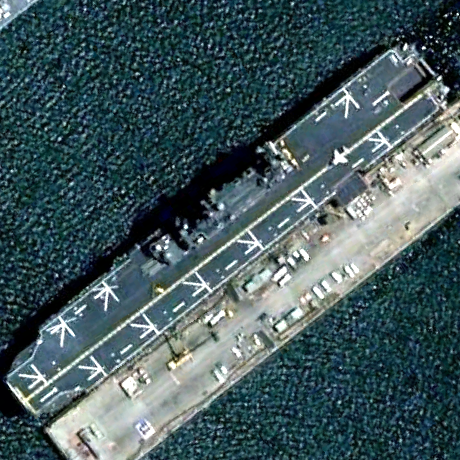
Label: assault